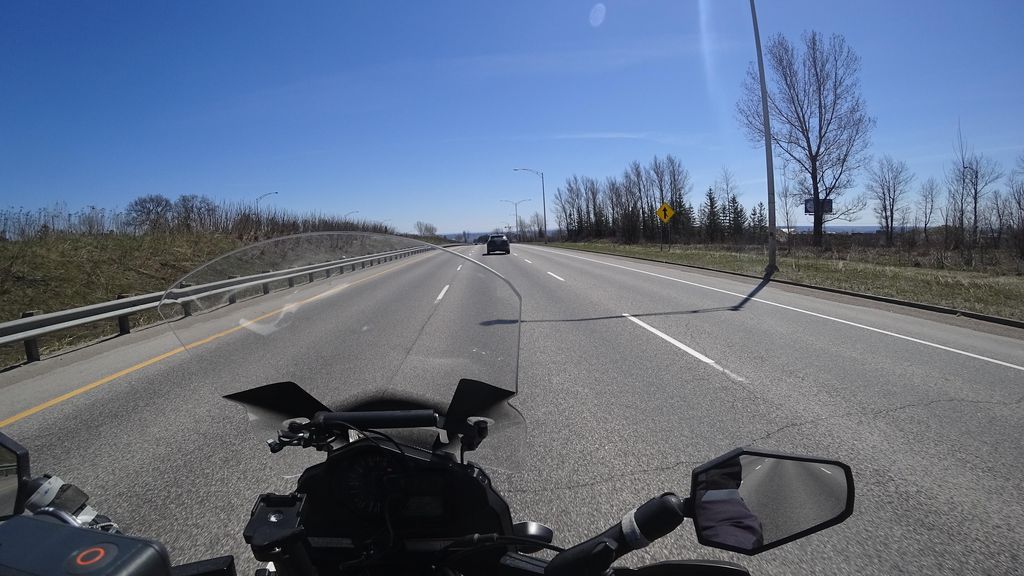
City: quebec_city